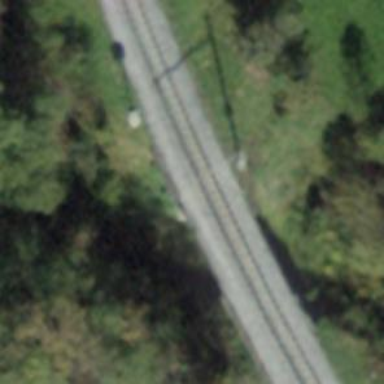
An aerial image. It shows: Narrow-gauge railway with electrified contact line.